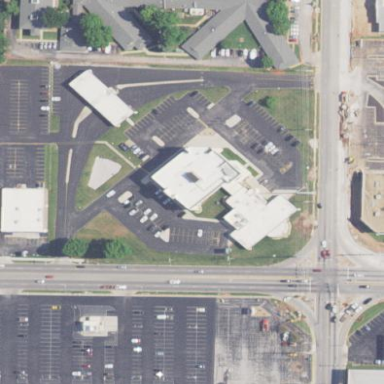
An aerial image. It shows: Bank building.